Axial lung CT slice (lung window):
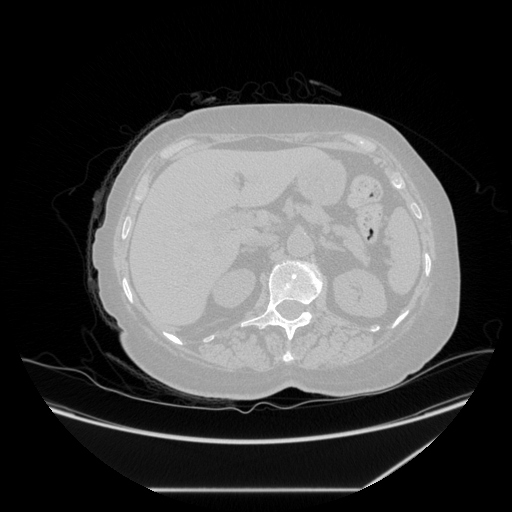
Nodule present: no